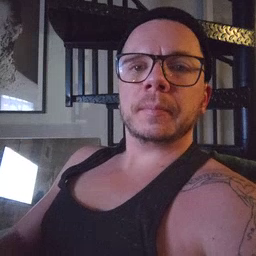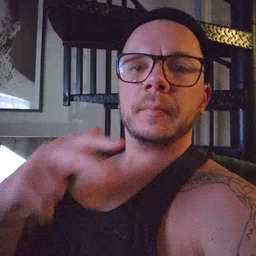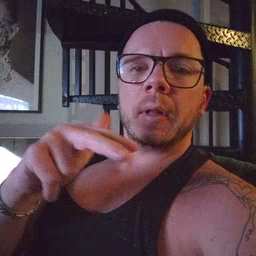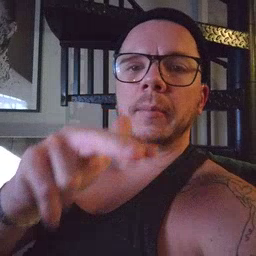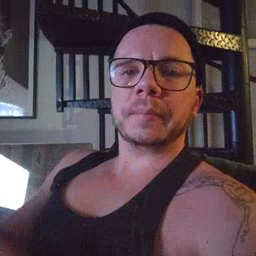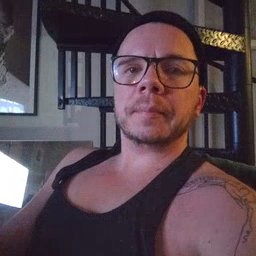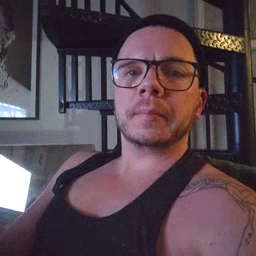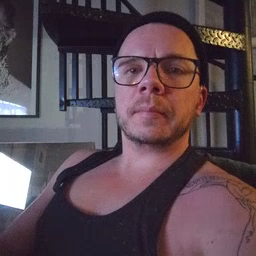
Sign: helicopter